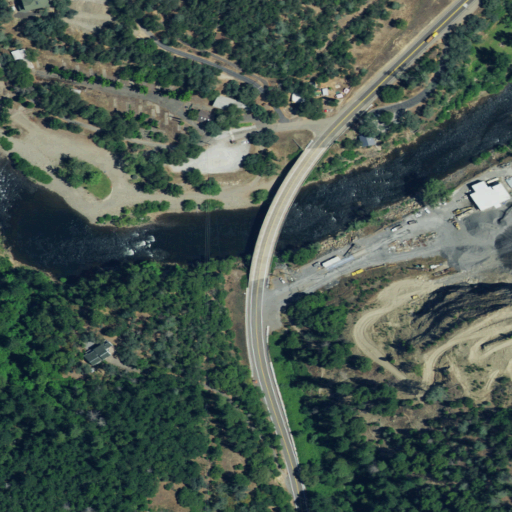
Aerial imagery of canyon in California named Big Canyon containing evergreen forest, grassland, open development, shrub, low intensity development, medium intensity development, herbaceous wetlands, open water, mixed forest, high intensity development, and deciduous forest